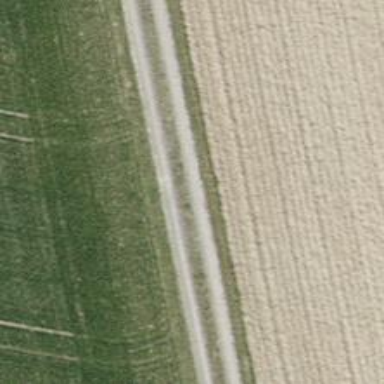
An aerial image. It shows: Track with grade 2 tracktype.